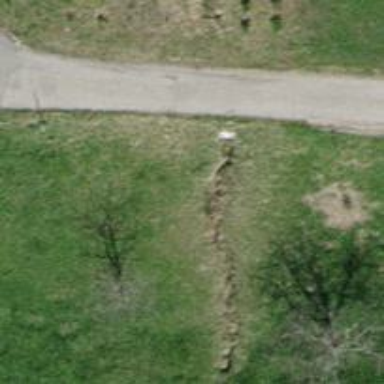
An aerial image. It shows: Culvert tunnel under ditch.